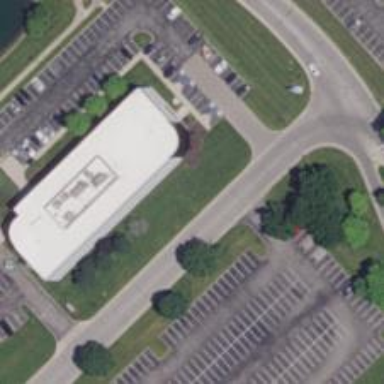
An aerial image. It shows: Office building.